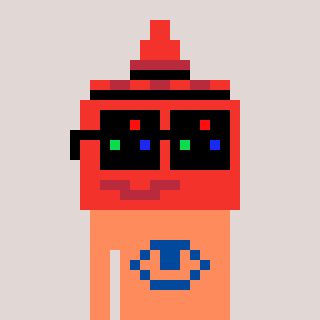
a pixel art character with square black sunglasses, a ketchup-shaped head and a peachy-colored body on a warm background